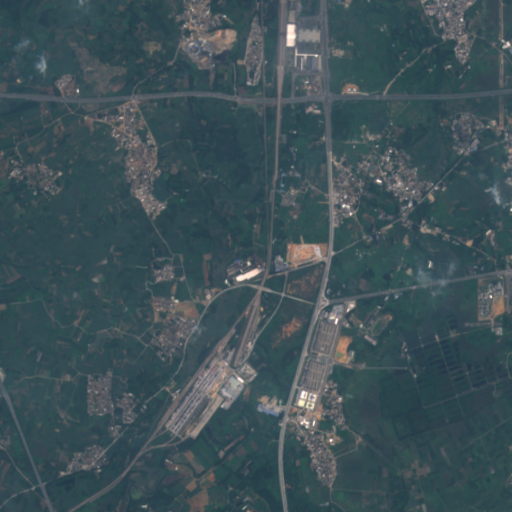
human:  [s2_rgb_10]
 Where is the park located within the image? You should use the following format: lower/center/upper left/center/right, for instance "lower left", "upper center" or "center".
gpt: The park is located in the upper center of the image.
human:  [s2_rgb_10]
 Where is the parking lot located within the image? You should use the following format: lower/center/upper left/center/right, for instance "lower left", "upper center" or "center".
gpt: The parking lot is located in the upper center of the image.
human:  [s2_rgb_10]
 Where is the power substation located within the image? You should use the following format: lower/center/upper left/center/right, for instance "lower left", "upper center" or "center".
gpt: The power substation is located in the upper center of the image.
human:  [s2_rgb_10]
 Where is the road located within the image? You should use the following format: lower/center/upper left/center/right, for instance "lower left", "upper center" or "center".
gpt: There is no road in the image.